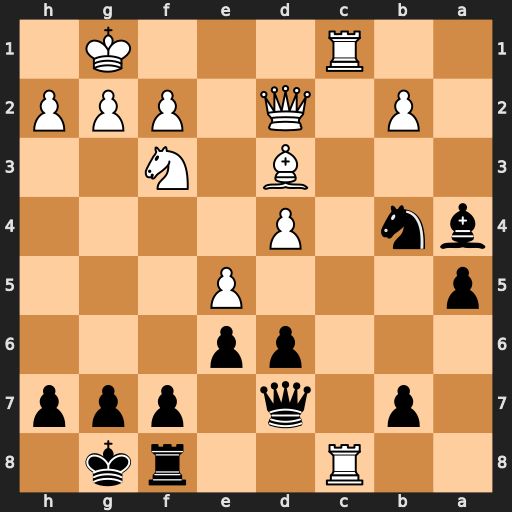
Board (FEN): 2R2rk1/1p1q1ppp/3pp3/p3P3/bn1P4/3B1N2/1P1Q1PPP/2R3K1
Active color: b
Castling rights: -
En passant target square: -
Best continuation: Rxc8 Rxc8+ Qxc8